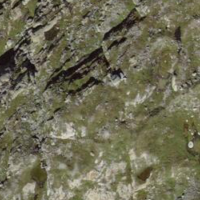
EUNIS habitat code: 48
Species observed at this site:
Linaria cannabina